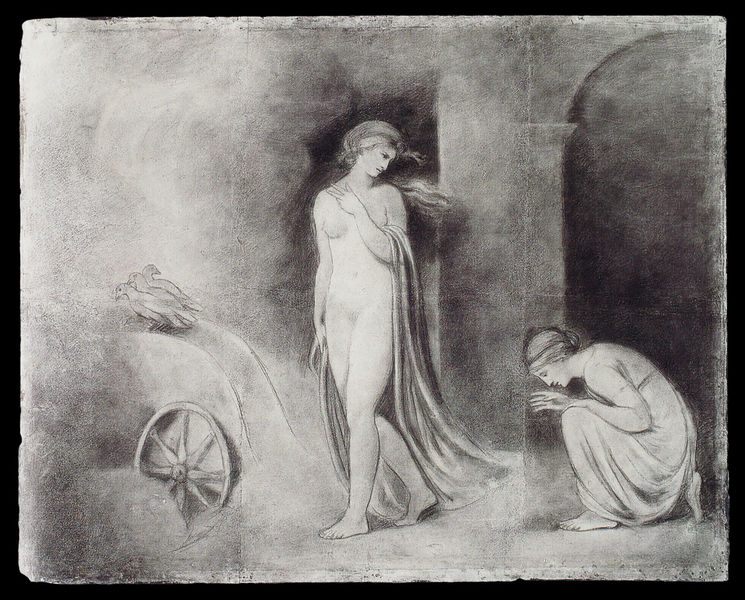
Titel: Psyche vor Venus
Künstler: George Romney
Institution: Liverpool, Walker Art Gallery
Schlagwörter: akt, haut, nackt, umhang, vogel, frauen, brust, frau, haar, pastell, skizze, säule, zeichnung, tuch, dienerin, taube, vögel, gewand, haare, mantel, stehend, drei, engel, brüste, bogen, zwei, nebel, rad, rundbogen, wagen, wagenrad, tor, gang, arkade, abschied, kohle, tauben, schraffur, schwarz weiß, knien, bleistift, entwurf, göttin, sklave, kniend, verbeugen, sklavin, anbeten, helios, peplos, wischtechnik, 1900, ierrundbogen